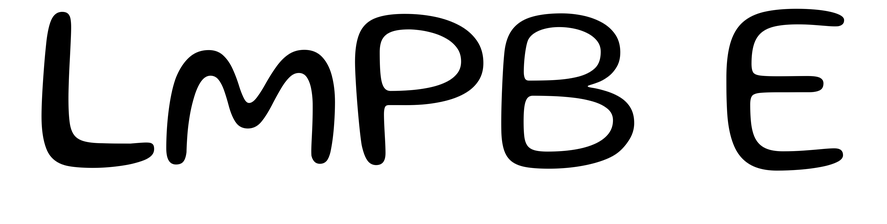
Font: Gluten_Light